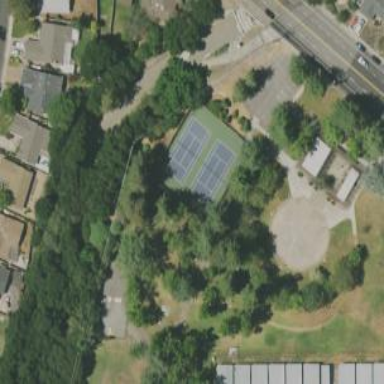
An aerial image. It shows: Tennis court on pitch.